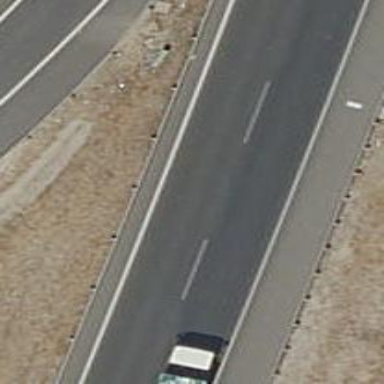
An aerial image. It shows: Motorway link.